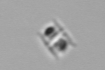
Label: Bacillariophyceae_morphotype1